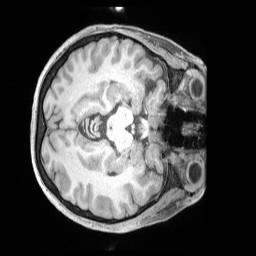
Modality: T1w
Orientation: axial
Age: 36
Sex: female
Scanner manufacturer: siemens
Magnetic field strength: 3 T
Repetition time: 2 s
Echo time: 0.00211 s